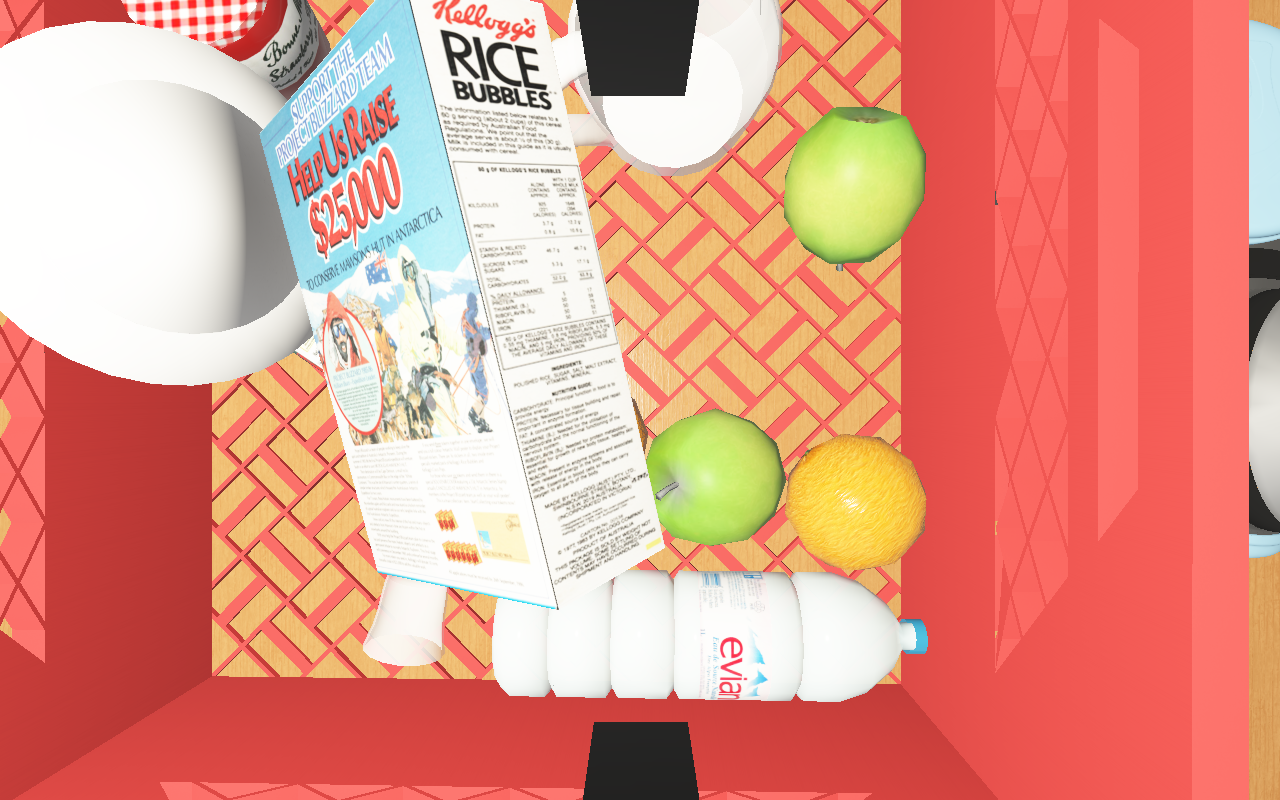
Objects in the scene:
carafe
water bottle
glass
wineglass
jam jar
cereal box
cereal box
biscuit box